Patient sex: M
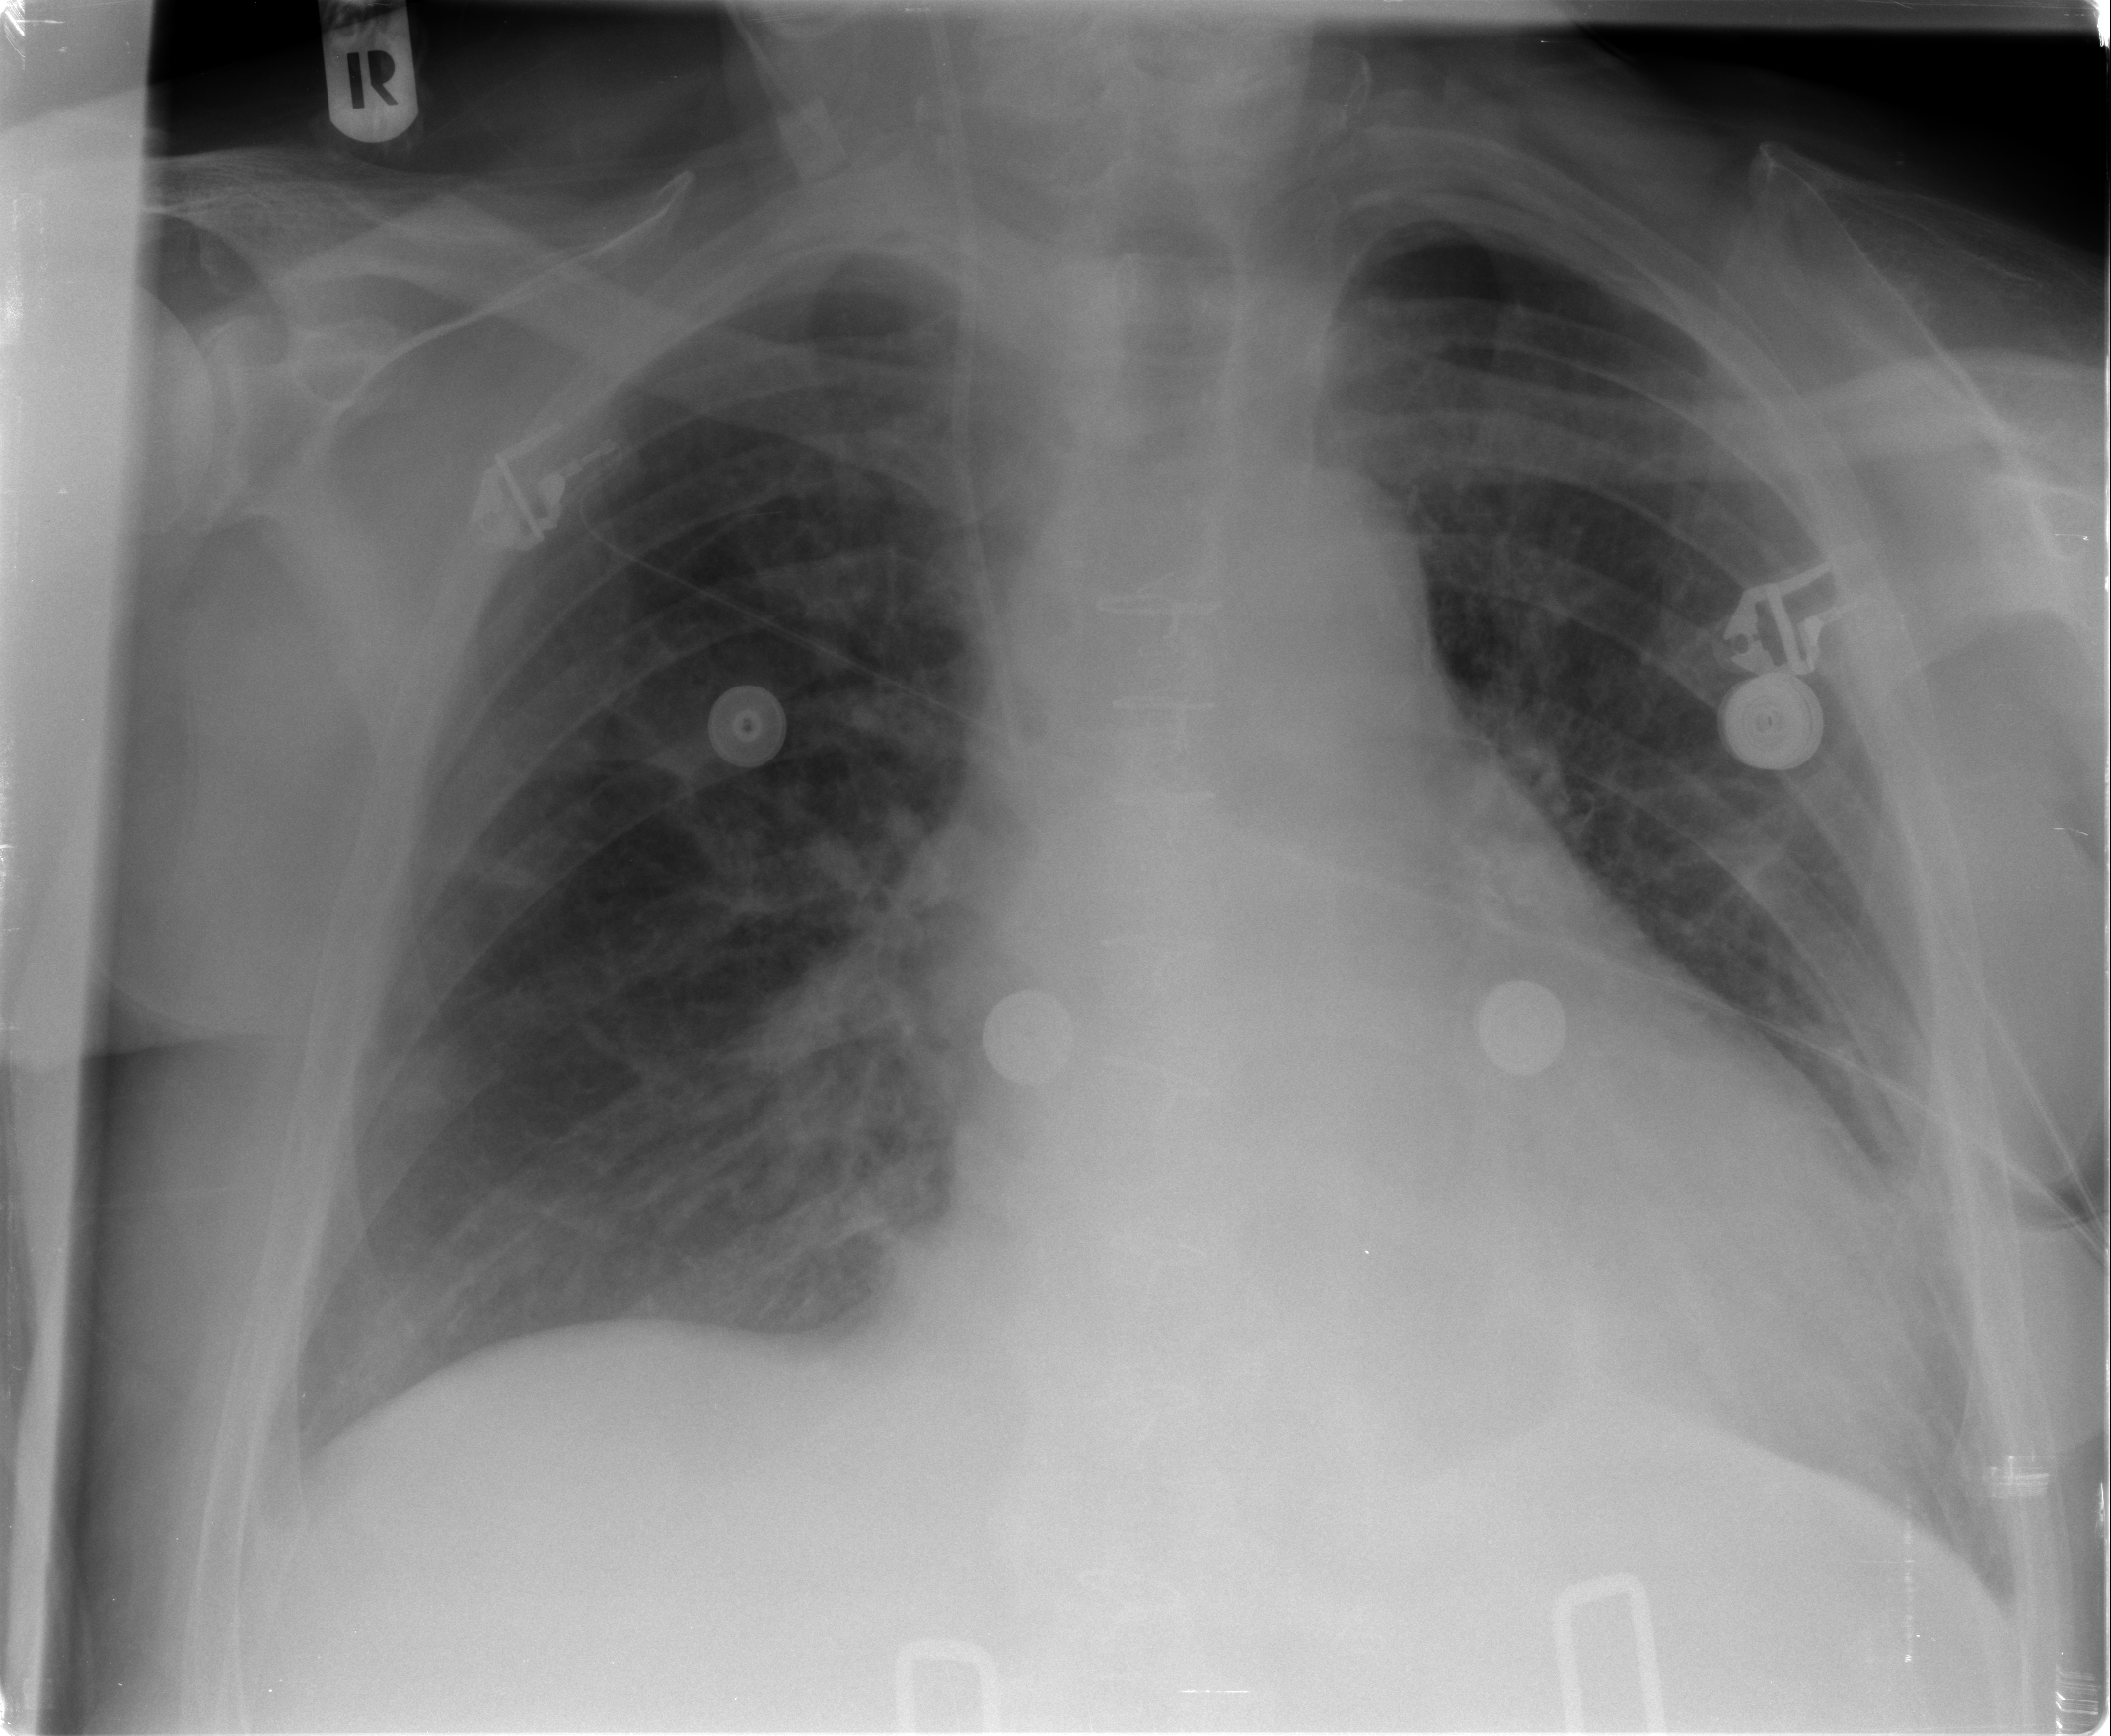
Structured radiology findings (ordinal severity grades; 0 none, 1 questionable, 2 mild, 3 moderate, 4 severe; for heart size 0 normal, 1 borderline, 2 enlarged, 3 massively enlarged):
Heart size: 2
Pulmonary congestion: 1
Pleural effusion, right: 0
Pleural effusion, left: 0
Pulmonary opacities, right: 0
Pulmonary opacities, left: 0
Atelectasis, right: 0
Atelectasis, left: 1